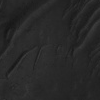
Atmospheric dust classification: not_dusty